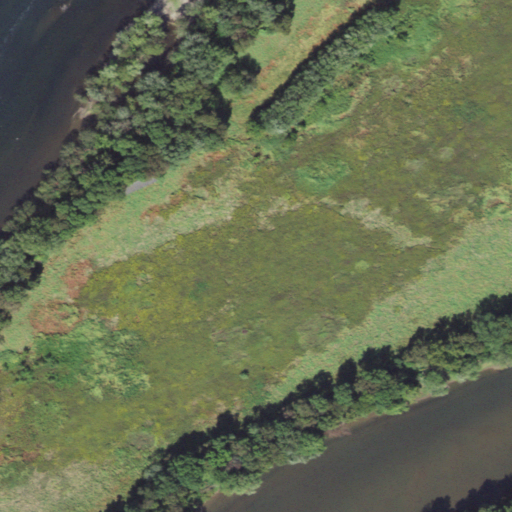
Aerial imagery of island in Pennsylvania named Browns Island containing pasture, open water, mixed forest, and deciduous forest